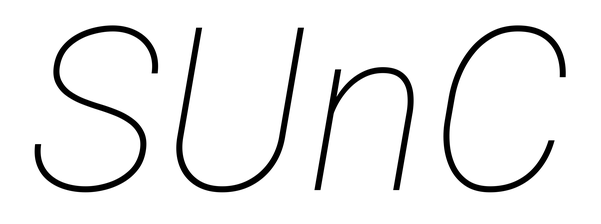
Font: Roboto-Italic_Thin_Italic